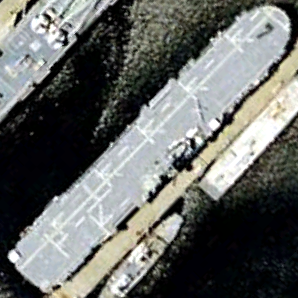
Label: assault